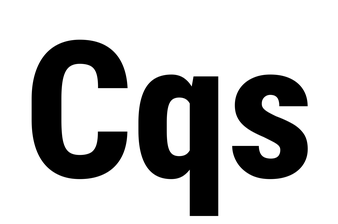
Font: Roboto_Condensed_ExtraBold